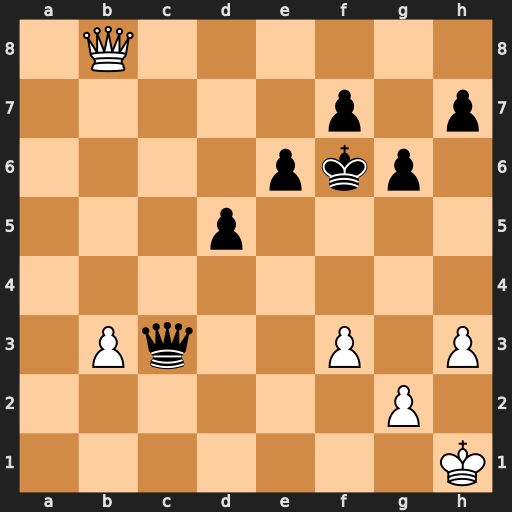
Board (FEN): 1Q6/5p1p/4pkp1/3p4/8/1Pq2P1P/6P1/7K
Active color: w
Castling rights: -
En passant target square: -
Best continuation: Qh8+ Ke7 Qxc3